Field crop: maize
Growth stage: 2
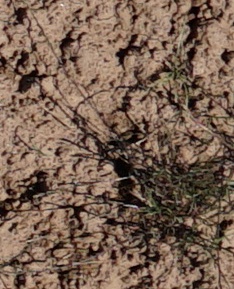
Species: lolium